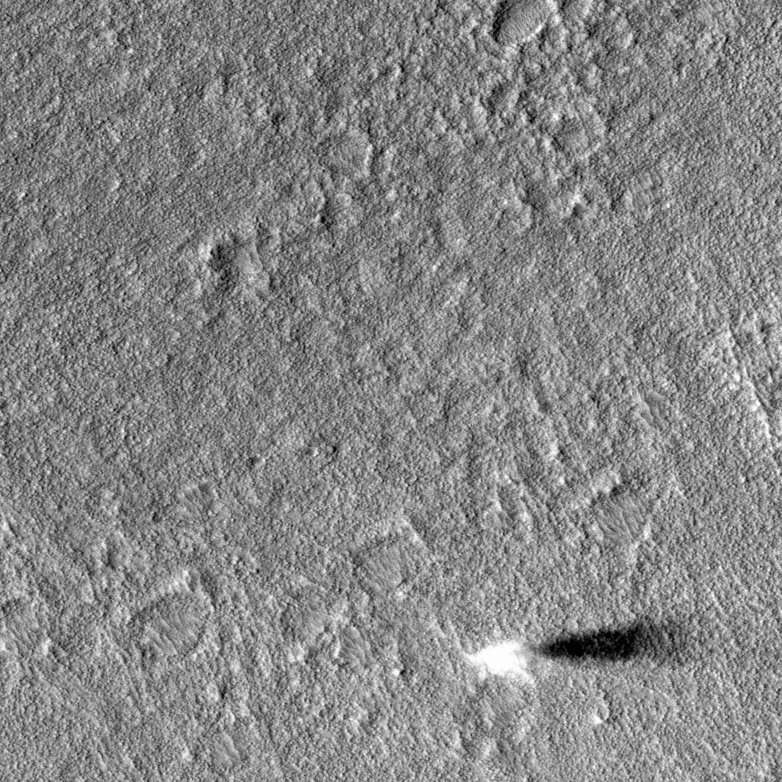
Label: dustdevil